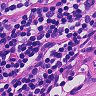
Metastatic tissue present: no